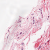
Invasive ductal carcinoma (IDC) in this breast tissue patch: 0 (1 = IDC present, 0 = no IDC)